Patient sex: M
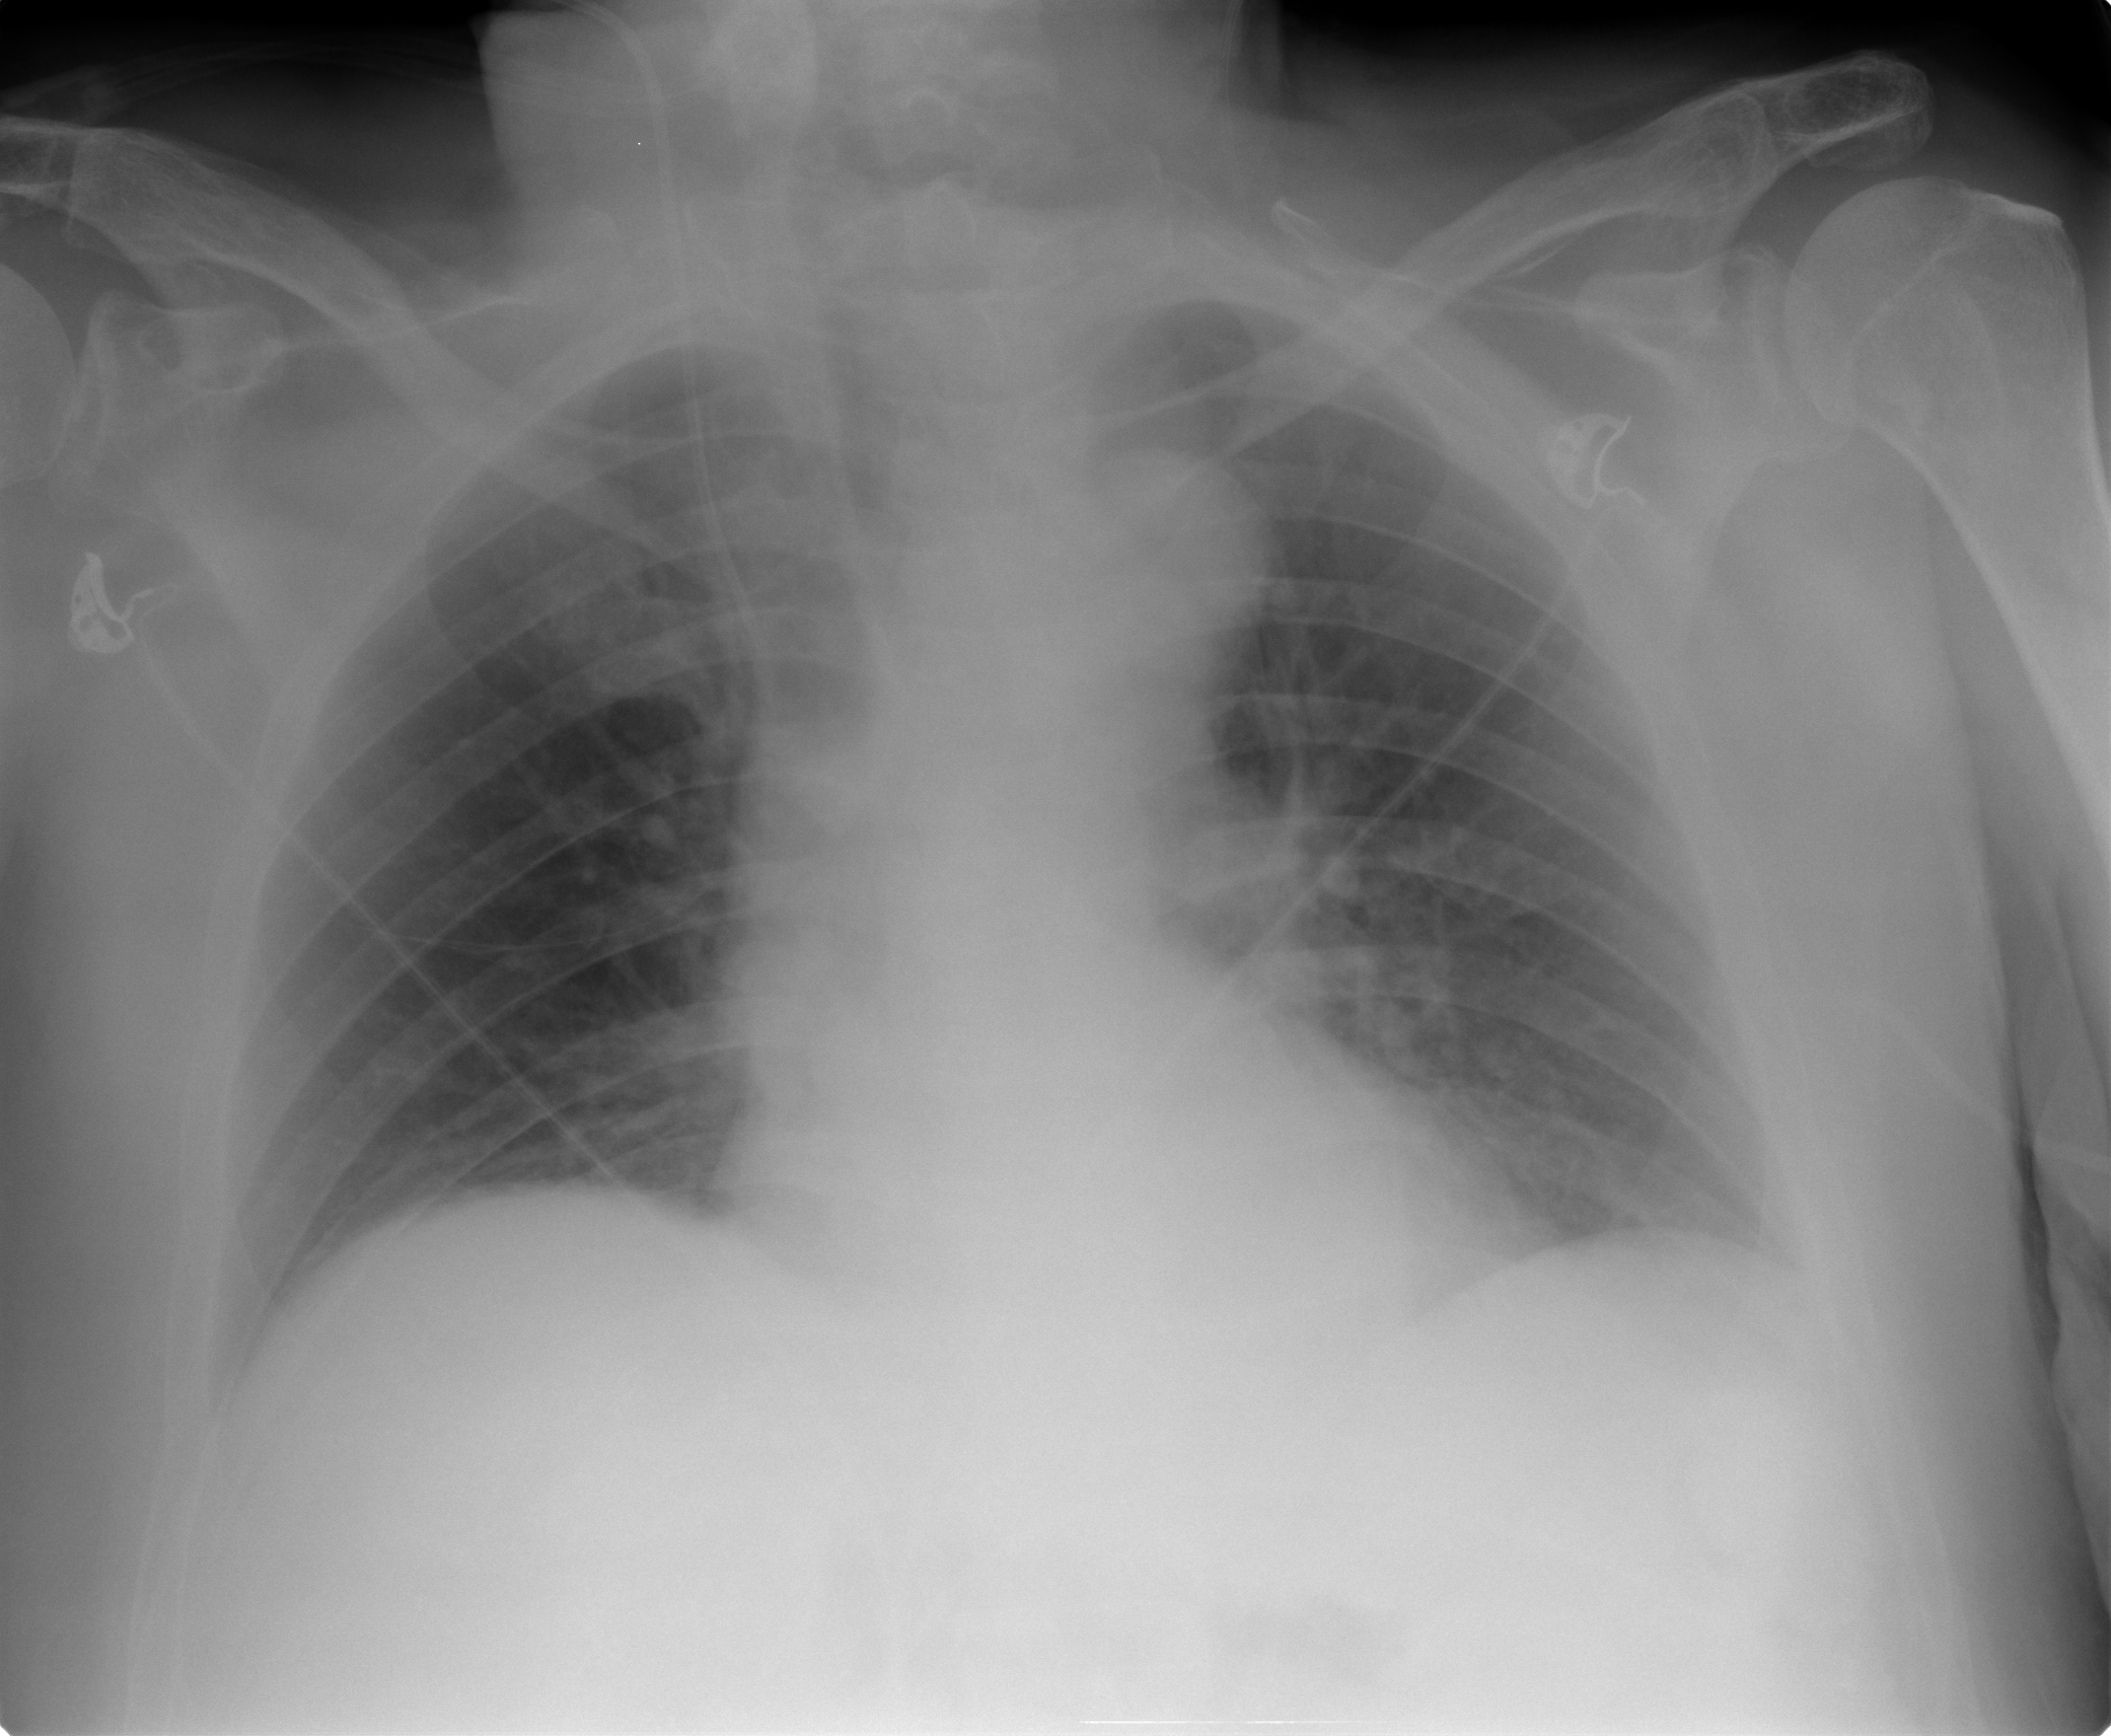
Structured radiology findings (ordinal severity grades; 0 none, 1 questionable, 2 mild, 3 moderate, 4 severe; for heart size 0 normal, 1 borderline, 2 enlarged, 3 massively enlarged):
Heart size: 0
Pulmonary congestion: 0
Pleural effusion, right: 1
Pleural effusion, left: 0
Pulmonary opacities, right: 0
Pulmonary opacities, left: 0
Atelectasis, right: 0
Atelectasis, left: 0